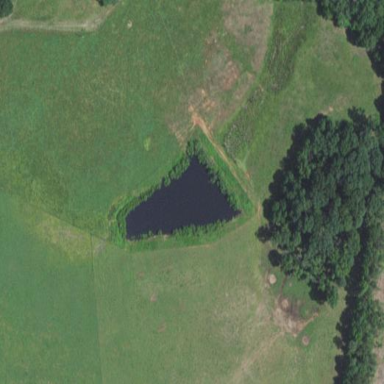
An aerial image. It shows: Pond surrounded by natural water.